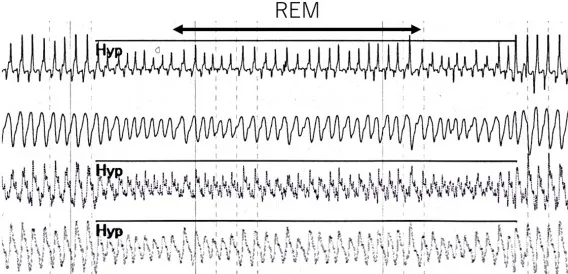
Electromyograph recording during polysomnography. The waveform of chest motion is smaller than that of the abdomen in rapid eye movement (REM) sleep. This waveform can be considered a "pseudo-central event. ". Hyp: hypopnea; Desat: desaturate; SpO2: oxygen saturation.
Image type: electrography (ekg)